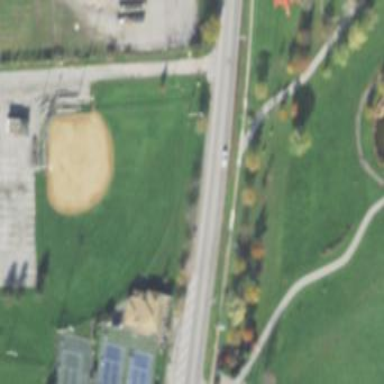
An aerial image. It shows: Baseball pitch for leisure land.